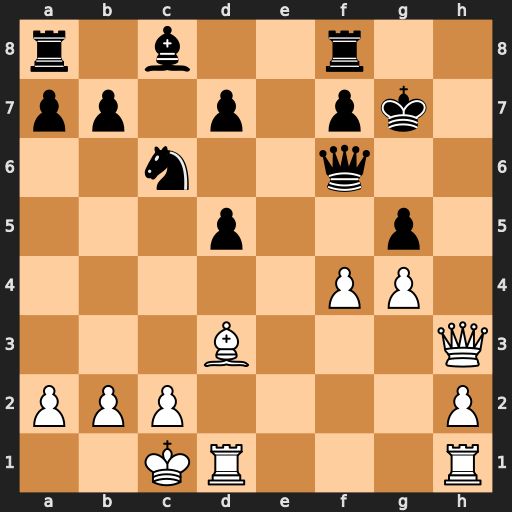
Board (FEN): r1b2r2/pp1p1pk1/2n2q2/3p2p1/5PP1/3B3Q/PPP4P/2KR3R
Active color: w
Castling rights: -
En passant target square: -
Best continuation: Qh7#